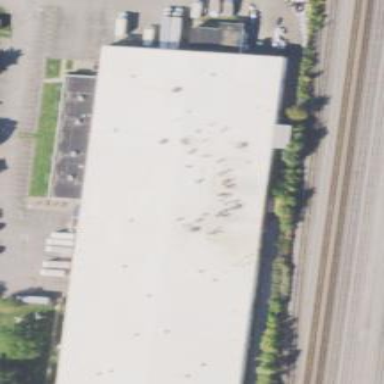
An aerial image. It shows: Warehouse building.